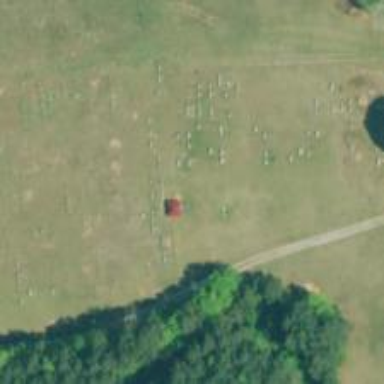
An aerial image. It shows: Graveyard.